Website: apple
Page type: orders-overview
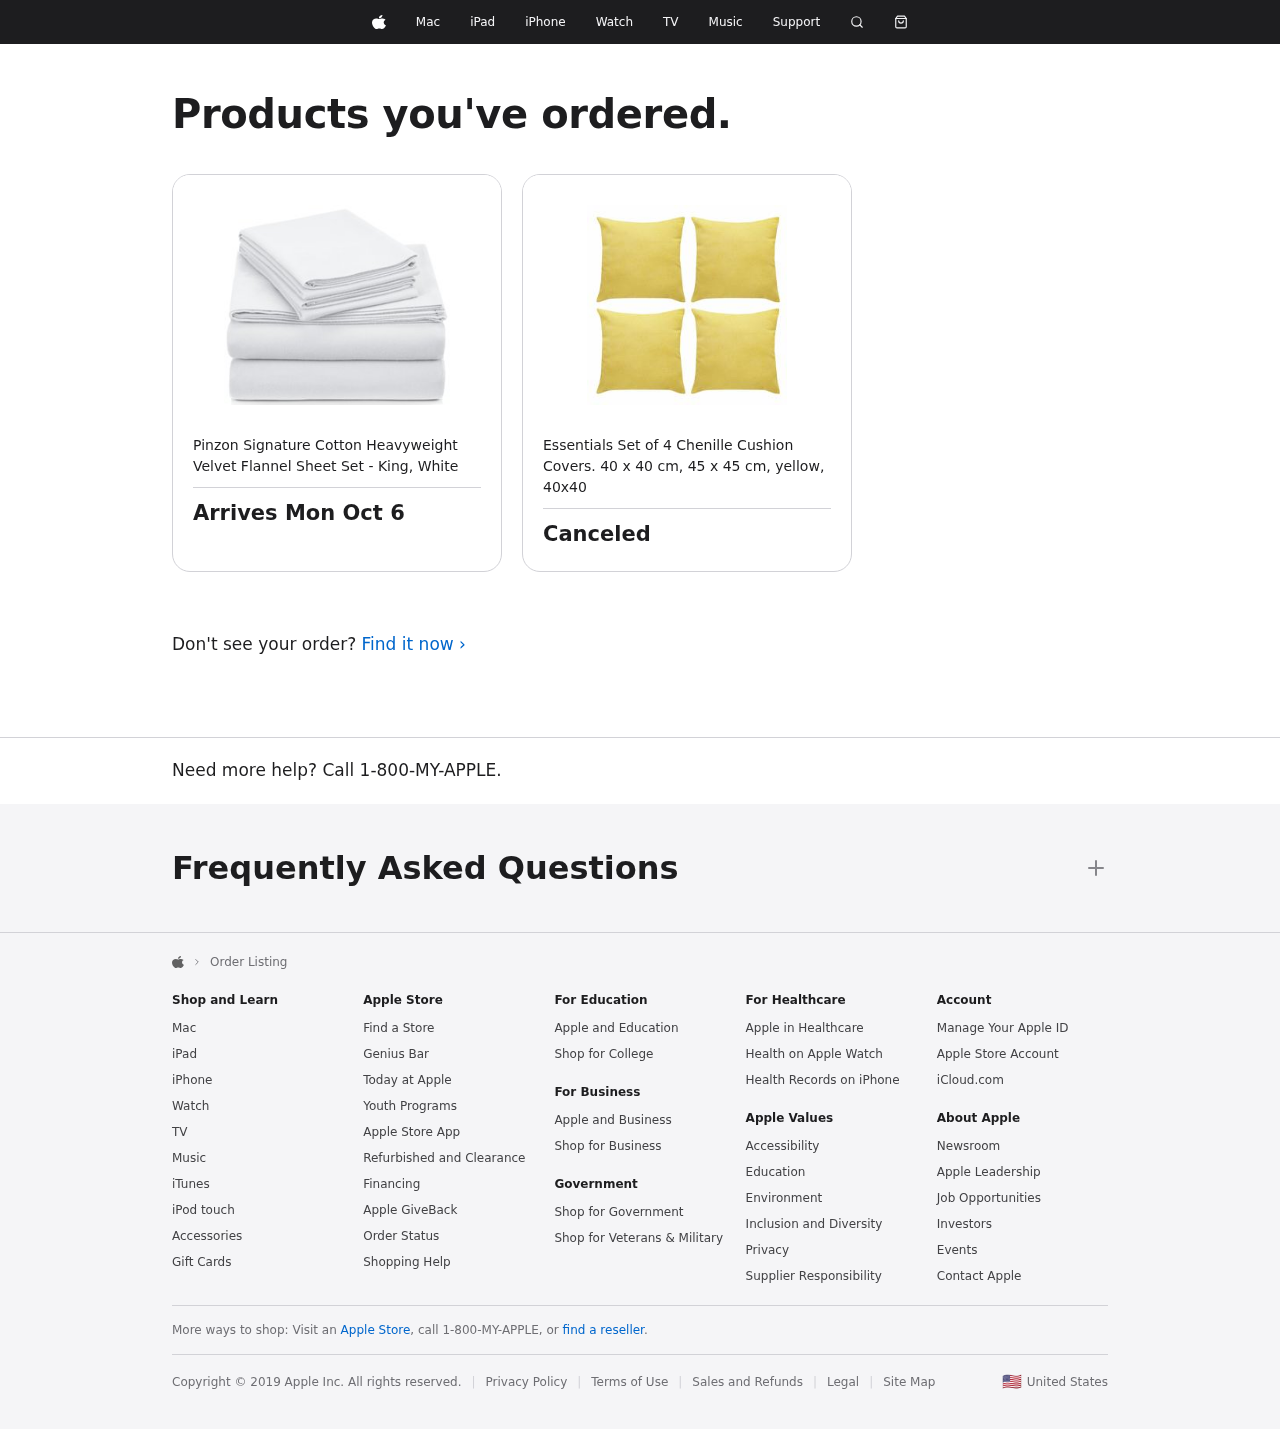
Product elements: key: PRODUCT1_NAME
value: Pinzon Signature Cotton Heavyweight Velvet Flannel Sheet Set - King, White
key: PRODUCT2_NAME
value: Essentials Set of 4 Chenille Cushion Covers. 40 x 40 cm, 45 x 45 cm, yellow, 40x40
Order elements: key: ORDER_DELIVERY_DATE
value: Arrives Mon Oct 6